Question: I'm having an exception all the time when trying to add a new entity :
All fields are filled in, only ID is missing.
I'm adding an image :

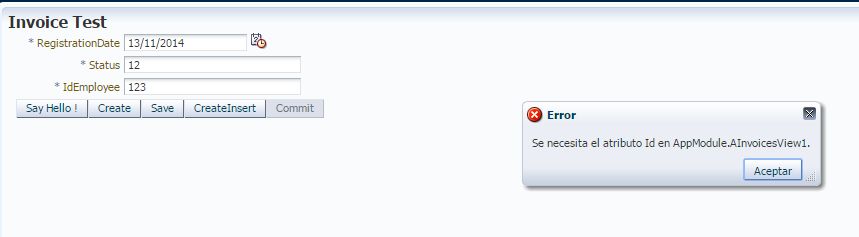
Answer: For solving this problem it is necessary to change . Open the Entity Object, go to attributes tab, select ID field and in property inspector tab change to DBSequence.

, it's necessary to double click the attribute to make appear "Edit Attribute" Popup, then in browse for the Type label, and search oracle.jpo.doman.DBSequence, then do OK.